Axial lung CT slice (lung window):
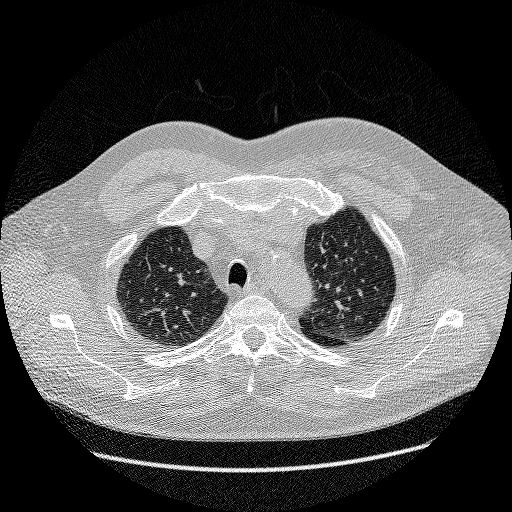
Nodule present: no